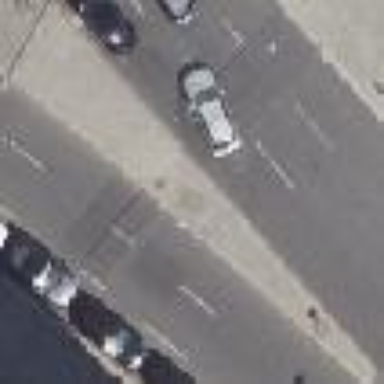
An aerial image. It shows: Traffic island along the road.